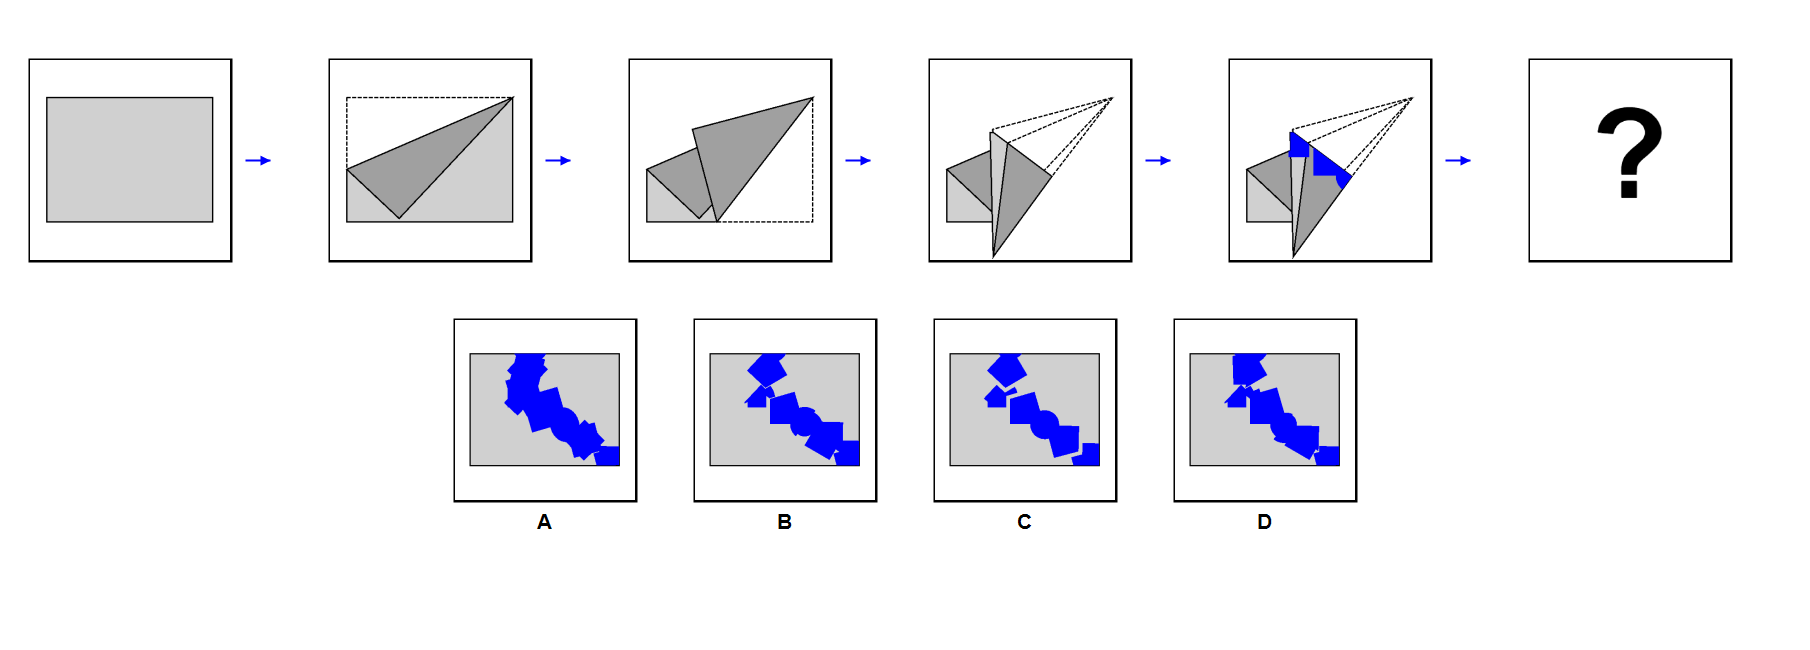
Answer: C